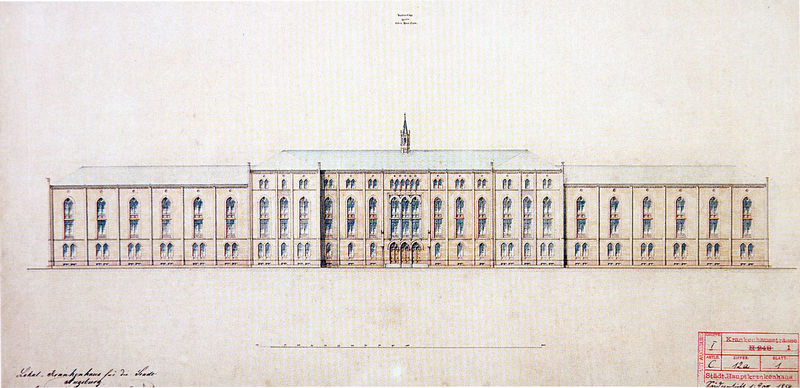
Titel: Südfassade des Städtischen Hauptkrankenhauses Augsburg, Henisiustraße 1
Künstler: Franz Joseph Kollmann
Standort: Augsburg
Institution: Städtische Kunstsammlungen, Graphische Slg.
Schlagwörter: blau, flügel, schatten, weiß, aquarell, gelb, kirchturm, ocker, stadt, braun, fenster, frankreich, glas, grau, mitte, schwarz, skizze, säulen, tür, zeichnung, zimmer, dach, gebäude, haus, rot, schloss, beige, architektur, barock, spitze, stein, bild, signatur, kirche, klassizismus, blatt, front, gotik, renaissance, zart, kamin, turm, farbig, schrift, papier, ansicht, bogen, fassade, türen, schule, dächer, graphik, hotel, symmetrie, einheit, seitenansicht, maler, anbau, bögen, symetrie, eingang, keller, tusche, kloster, türmchen, münchen, palast, symmetrisch, groß, schlicht, titel, text, beschriftung, stempel, entwurf, fries, portal, fensterreihen, sims, gesims, glocke, risalit, spitzbogen, anwesen, residenz, zentral, historismus, braub, etagen, geschosse, plan, achsen, kellerfenster, pavillon, museum, breit, klassik, stockwerke, querschnitt, zeichner, handschrift, masswerk, dreiteilig, legende, klassisch, geschoss, schinkel, riss, palais, massstab, vorsprünge, aufriss, dreigeschossig, fensterachsen, profanbau, zeichung, außenansicht, bauplan, architekt, attika, risalite, paier, satteldach, lisene, gesimse, repräsentativ, maximilian, komplex, neoklassizismus, longitudinalbau, neo, trakt, skala, masstab, rechnung, bürklein, maximilianstrasse, neogotik, neugotik, neugotisch, vorschlag, dachreiter, universität, planung, anstalt, behörde, biforen, biforienfenster, dreier portal, haupttrakt, isalit, kollegienhaus, regierung oberbayern, schlossfassade, seitenrisalite, seitentakt, seitentrakt, spitzenbögen, wimperg, plast, mittelblau, monotonie, longitudinal, schloss italien, dach fenster, achsensyymetrisch, ransicht, el eskorial, fenster fensterrheihe